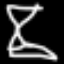
Label: hourglass